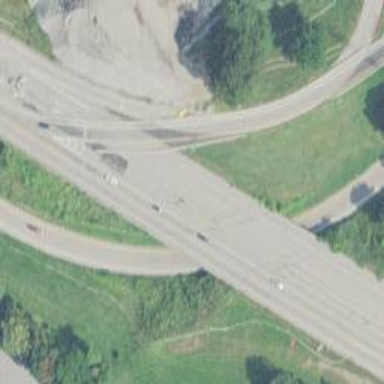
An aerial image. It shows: Asphalt expressway.